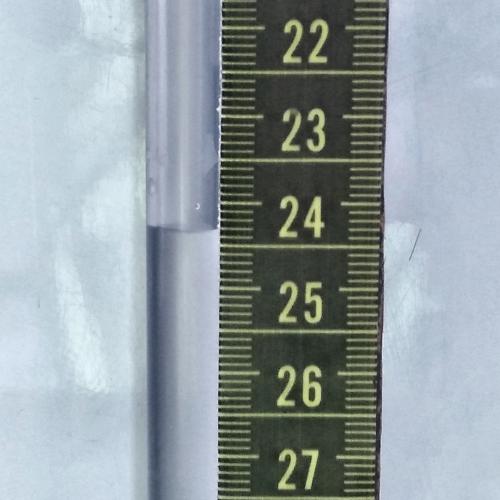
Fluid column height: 24.3 cm